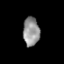
Tissue: prostate
Cell type: Epithelial cells
Senescence score: 0.2778
Nuclear area (px): 465
Mean DAPI intensity: 146.232